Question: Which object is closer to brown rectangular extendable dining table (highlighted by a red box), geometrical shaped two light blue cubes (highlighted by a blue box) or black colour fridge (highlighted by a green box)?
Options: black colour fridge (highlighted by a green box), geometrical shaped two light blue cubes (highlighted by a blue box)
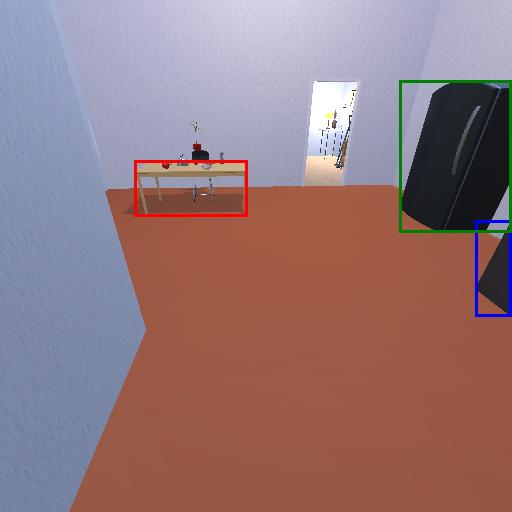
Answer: black colour fridge (highlighted by a green box)